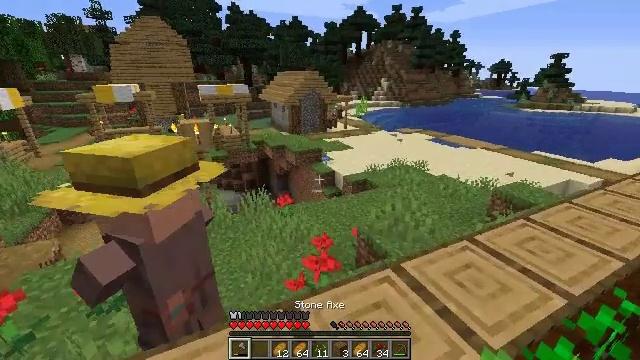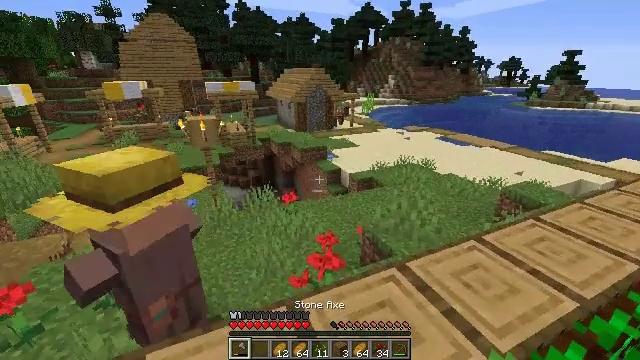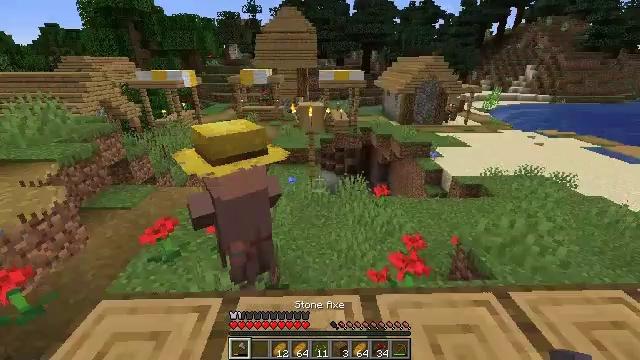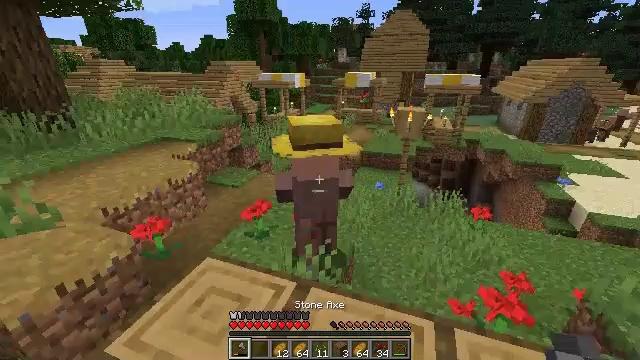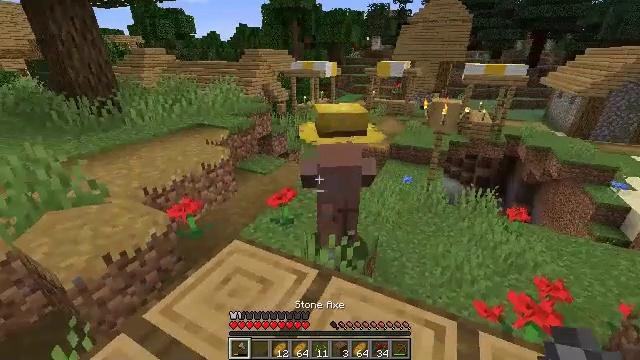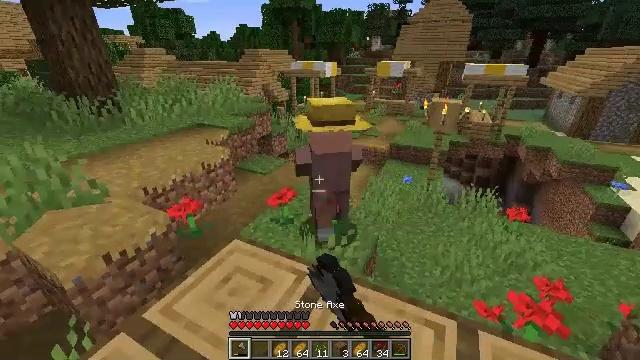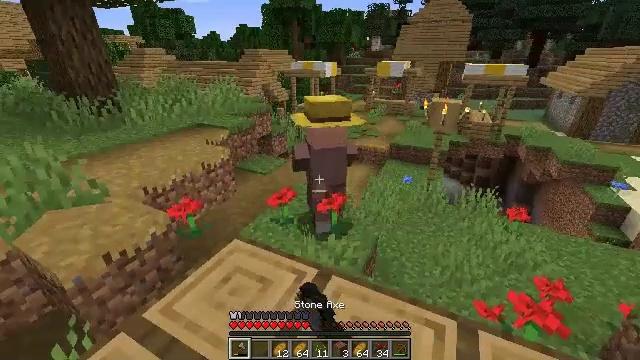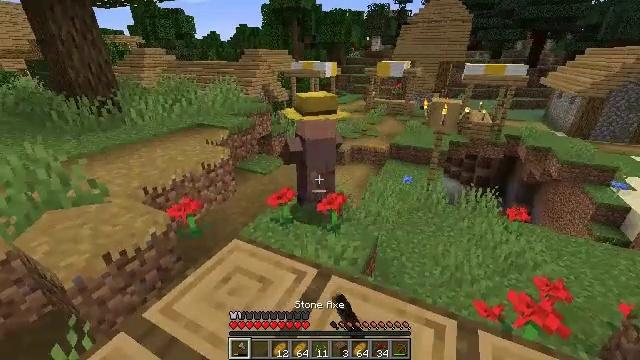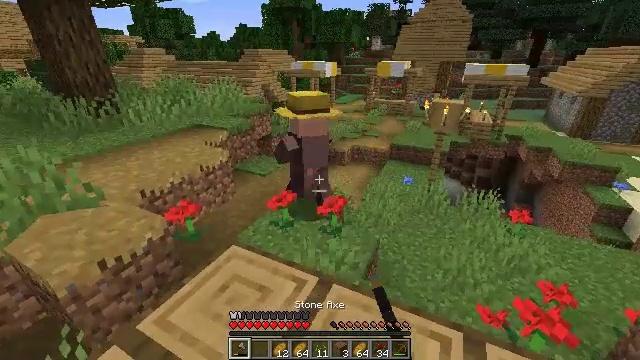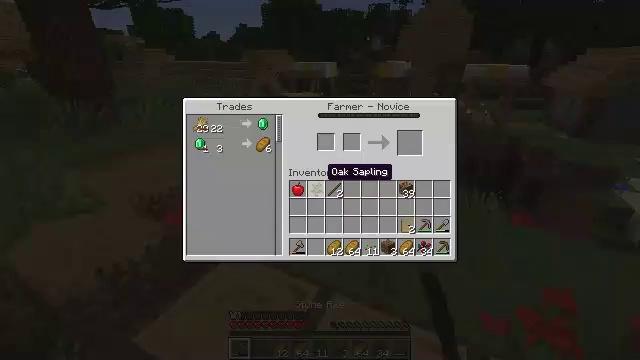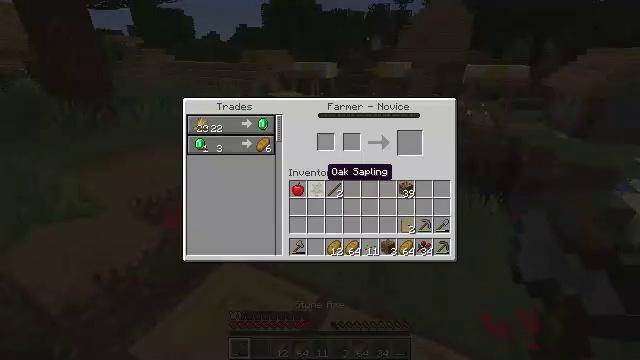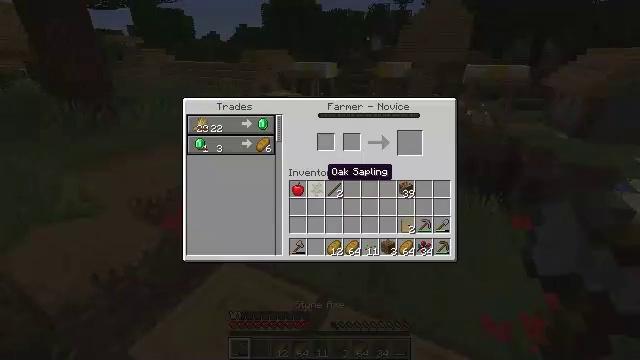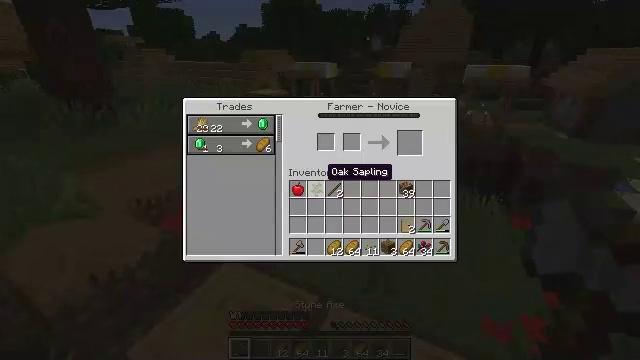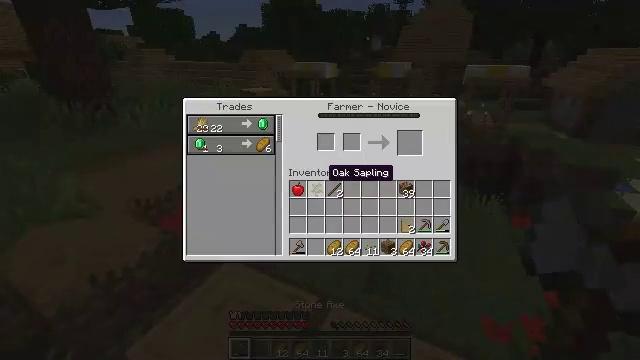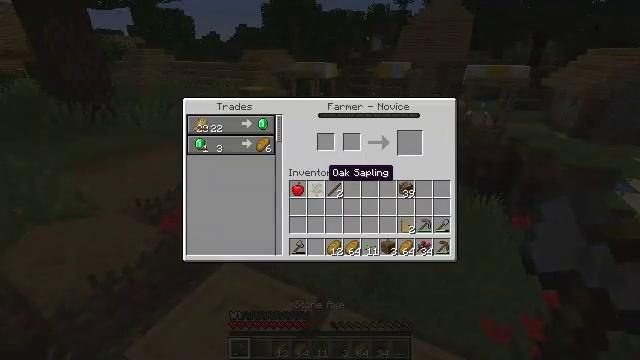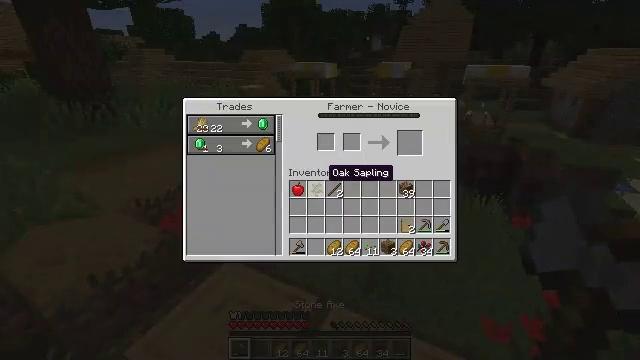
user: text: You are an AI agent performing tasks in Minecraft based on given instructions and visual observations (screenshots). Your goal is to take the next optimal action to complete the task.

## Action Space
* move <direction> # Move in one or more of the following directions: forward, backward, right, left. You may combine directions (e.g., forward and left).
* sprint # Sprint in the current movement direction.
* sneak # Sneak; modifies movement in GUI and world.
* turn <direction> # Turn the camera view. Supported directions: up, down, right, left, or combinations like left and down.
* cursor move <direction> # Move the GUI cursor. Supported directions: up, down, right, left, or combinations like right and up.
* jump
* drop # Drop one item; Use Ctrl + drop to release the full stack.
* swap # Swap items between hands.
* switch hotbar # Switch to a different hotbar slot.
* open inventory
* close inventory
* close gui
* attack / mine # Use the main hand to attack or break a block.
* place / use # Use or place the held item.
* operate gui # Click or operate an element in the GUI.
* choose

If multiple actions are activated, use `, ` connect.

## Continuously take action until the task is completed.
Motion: motion action
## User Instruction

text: Hunt the villager.
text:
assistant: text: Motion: turn left
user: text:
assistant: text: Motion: turn left and down
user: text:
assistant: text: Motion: turn left
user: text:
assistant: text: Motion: turn left and down, use / place
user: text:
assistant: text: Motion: use / place
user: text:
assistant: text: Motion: use / place
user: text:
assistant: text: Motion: use / place
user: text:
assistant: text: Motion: move forward
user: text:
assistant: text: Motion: move forward, open gui
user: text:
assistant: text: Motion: move forward
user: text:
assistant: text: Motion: move forward
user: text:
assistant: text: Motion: move forward
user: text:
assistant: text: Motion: move forward
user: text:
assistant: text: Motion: move forward
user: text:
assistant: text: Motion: move forward
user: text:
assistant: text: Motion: no_op
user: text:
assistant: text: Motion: no_op
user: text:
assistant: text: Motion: no_op
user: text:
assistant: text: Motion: no_op
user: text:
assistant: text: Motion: no_op
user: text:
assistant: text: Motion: cursor move left and up
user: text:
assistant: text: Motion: cursor move left and up
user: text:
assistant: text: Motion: no_op
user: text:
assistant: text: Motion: no_op
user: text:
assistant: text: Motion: no_op
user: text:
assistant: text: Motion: close gui
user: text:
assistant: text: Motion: turn left and up
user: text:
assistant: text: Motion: move forward, turn left and up
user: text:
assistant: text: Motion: move forward, turn left and up
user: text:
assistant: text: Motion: move forward, turn right